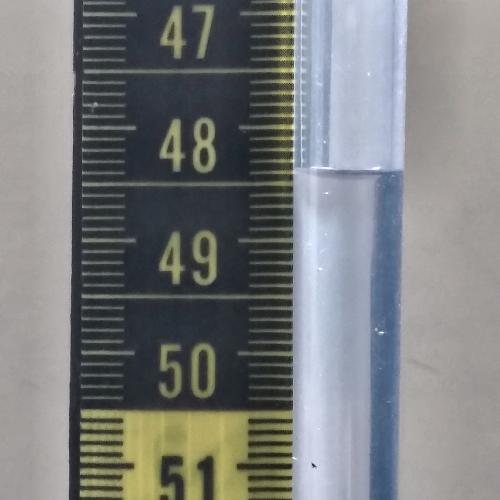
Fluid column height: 48.4 cm